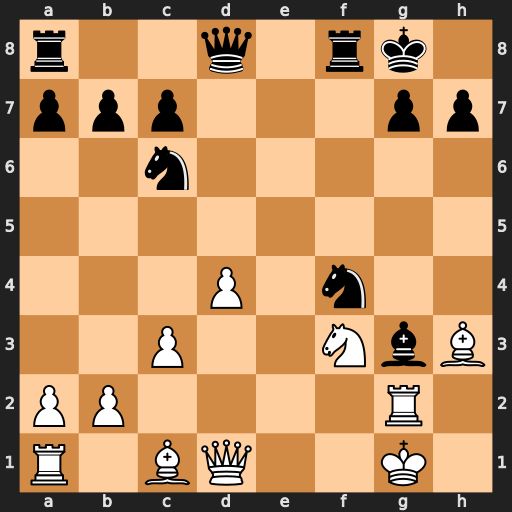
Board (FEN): r2q1rk1/ppp3pp/2n5/8/3P1n2/2P2NbB/PP4R1/R1BQ2K1
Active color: w
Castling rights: -
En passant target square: -
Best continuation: Rxg3 Nxh3+ Rxh3